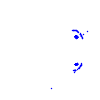
Particle: kaon